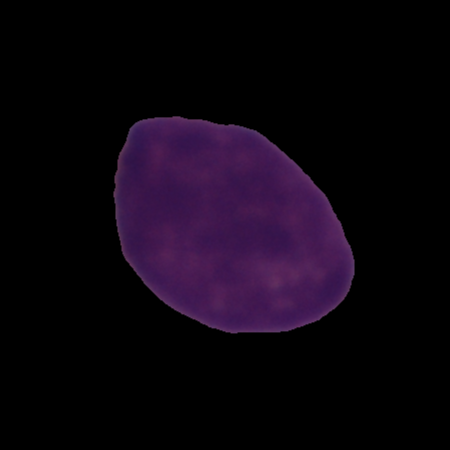
Label: cancer